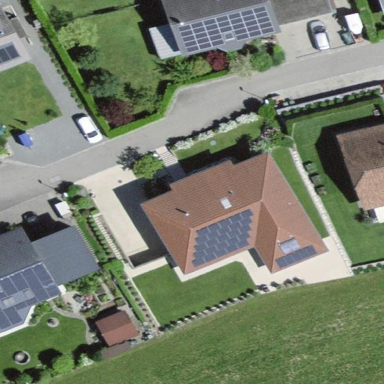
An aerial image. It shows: Residential building with solar photovoltaic panel generator installed on the roof.